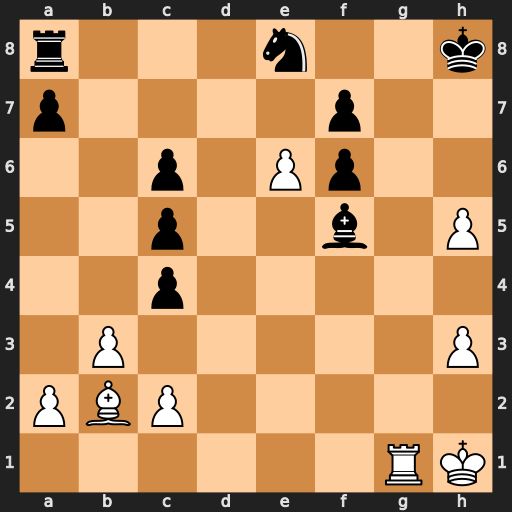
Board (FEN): r3n2k/p4p2/2p1Pp2/2p2b1P/2p5/1P5P/PBP5/6RK
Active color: w
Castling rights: -
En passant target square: -
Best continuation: exf7 Nd6 Bxf6+